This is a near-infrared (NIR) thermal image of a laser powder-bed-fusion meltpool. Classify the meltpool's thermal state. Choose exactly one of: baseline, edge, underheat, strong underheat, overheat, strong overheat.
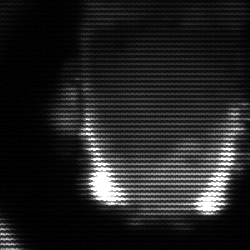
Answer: baseline